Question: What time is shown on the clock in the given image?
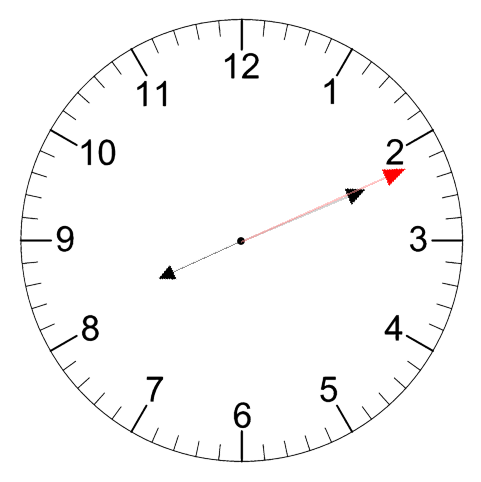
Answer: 08:11:11